Question: Here is the schema:

SQL query is:
SELECT * from unjdat where col_1 = "";
i.e., I want to display all columns for a row whose col_1 is .
'''
int i;
String temp;
words = new ArrayList<String>();
Cursor wordsCursor = database.rawQuery("select * from unjdat where col_1 = "apple" ", null); //myWord is "apple" here
if (wordsCursor != null)
wordsCursor.moveToFirst();
if (!wordsCursor.isAfterLast()) {
do {
for (i = 0; i < 11; i++) {
temp = wordsCursor.getString(i);
words.add(temp);
}
} while (wordsCursor.moveToNext());
}
words.close();
'''
I think the problem lies with the looping. If I remove the 'for' loop and do a 'wordsCursor.getString(0)' it works.
:
1. col_1 is never null, any of the col_2 to col_11 may be null for some rows.
2. All columns and all rows in the table are unique.
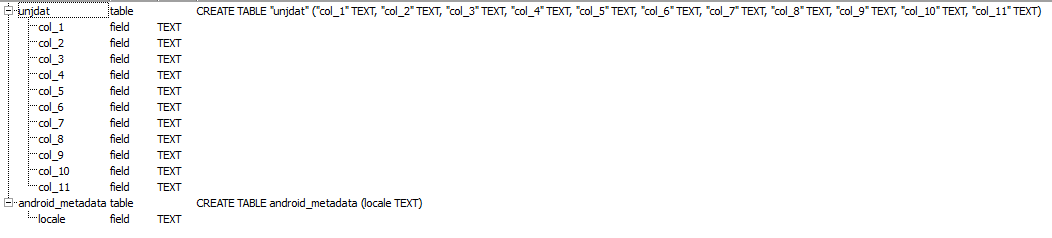
Answer: This is how it should be
'''
Cursor cursor = db.rawQuery(selectQuery, null);
ArrayList<HashMap<String, String>> maplist = new ArrayList<HashMap<String, String>>();
// looping through all rows and adding to list
if (cursor.moveToFirst()) {
do {
HashMap<String, String> map = new HashMap<String, String>();
for(int i=0; i<cursor.getColumnCount();i++)
{
map.put(cursor.getColumnName(i), cursor.getString(i));
}
maplist.add(map);
} while (cursor.moveToNext());
}
db.close();
// return contact list
return maplist;
'''
User wanted to know how to fill ListView with HashMap
'''
//listplaceholder is your layout
//"StoreName" is your column name for DB
//"item_title" is your elements from XML
ListAdapter adapter = new SimpleAdapter(this, mylist, R.layout.listplaceholder, new String[] { "StoreName",
"City" }, new int[] { R.id.item_title, R.id.item_subtitle });
'''